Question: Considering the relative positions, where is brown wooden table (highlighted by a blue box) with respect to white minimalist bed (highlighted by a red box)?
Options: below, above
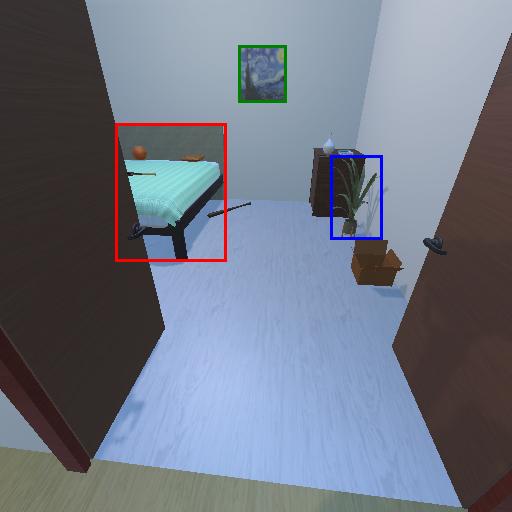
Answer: below